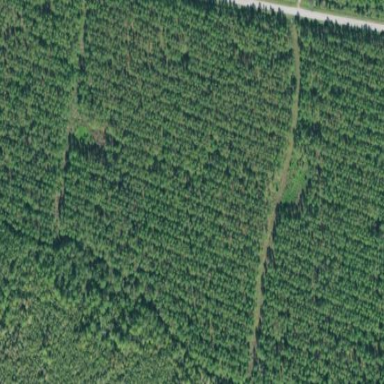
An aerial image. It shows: Forest area predominantly covered with needle-leaved trees.